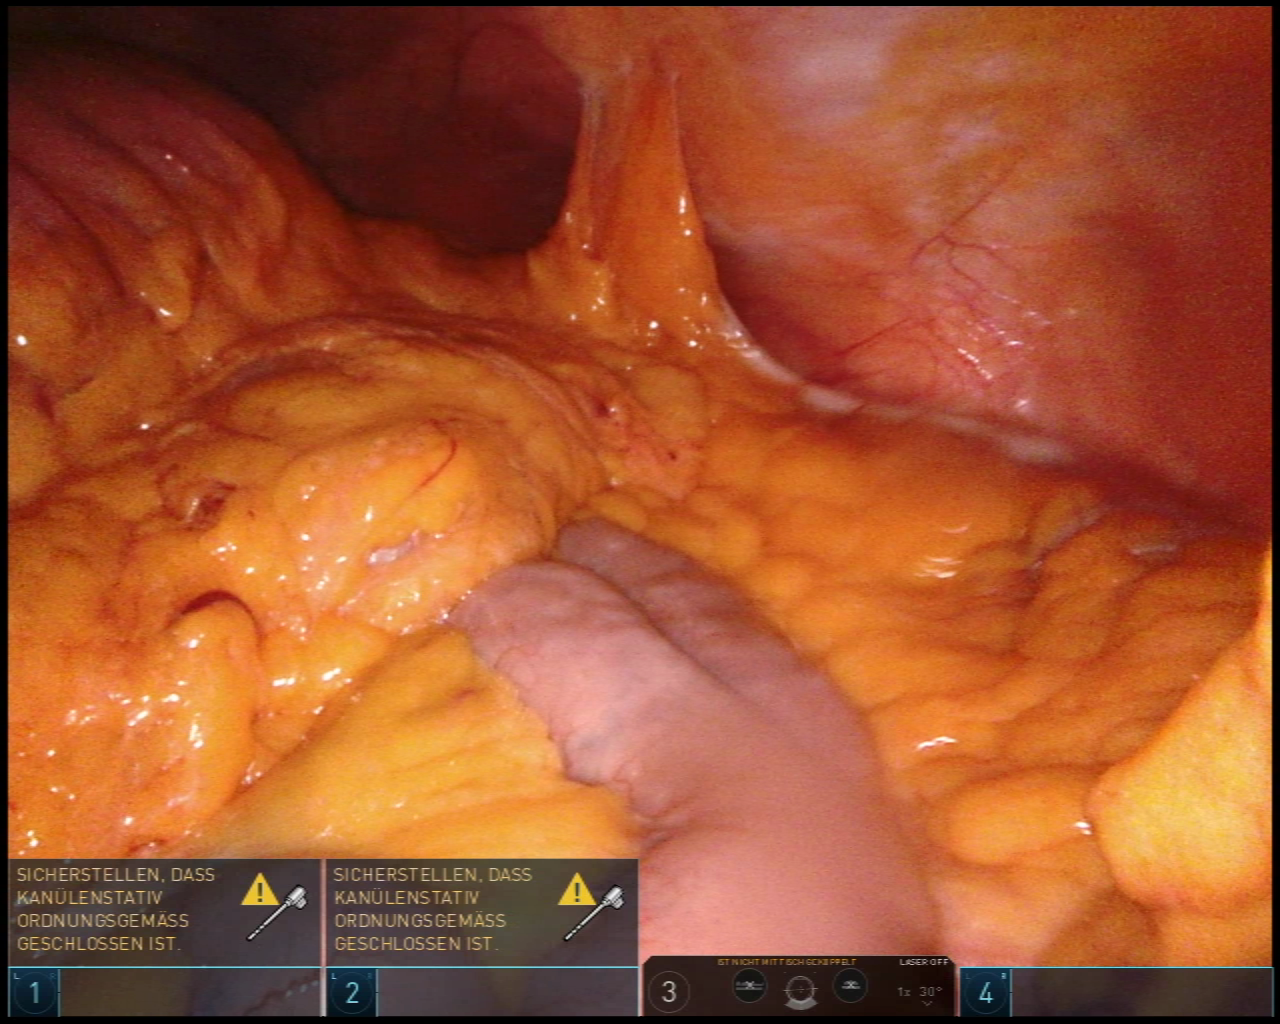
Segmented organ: stomach
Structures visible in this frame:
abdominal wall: yes
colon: yes
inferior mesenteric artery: no
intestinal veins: no
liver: no
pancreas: no
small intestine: yes
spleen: no
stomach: yes
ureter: no
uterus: no
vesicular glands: no